Interaction volume radius: 5 \u00c5
Interaction volume height: 10 \u00c5
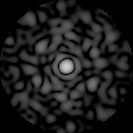
Disorder parameter: 0.8586